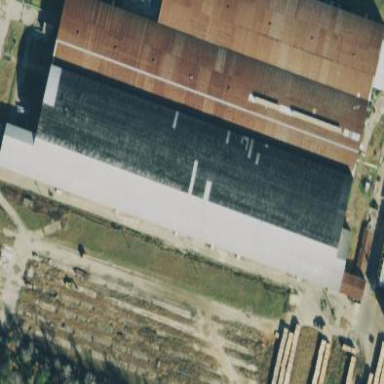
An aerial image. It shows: Sawmill building.